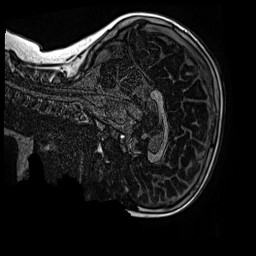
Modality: MP2RAGE
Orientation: sagittal
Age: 10
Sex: female
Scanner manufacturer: siemens
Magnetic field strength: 3 T
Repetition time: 4 s
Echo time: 0.00299 s